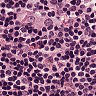
Metastatic tissue present: no